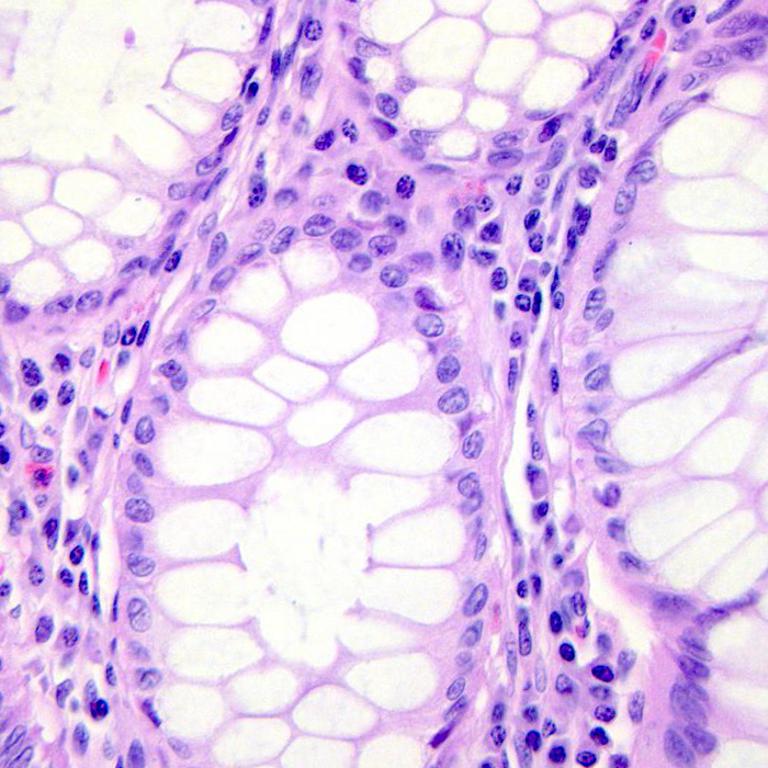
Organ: colon
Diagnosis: benign